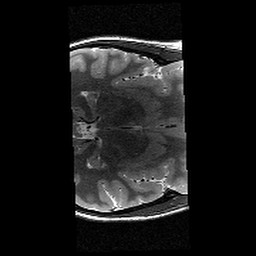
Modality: T2w
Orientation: axial
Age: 14
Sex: female
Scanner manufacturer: siemens
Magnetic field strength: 3 T
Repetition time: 9.23 s
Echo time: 0.067 s